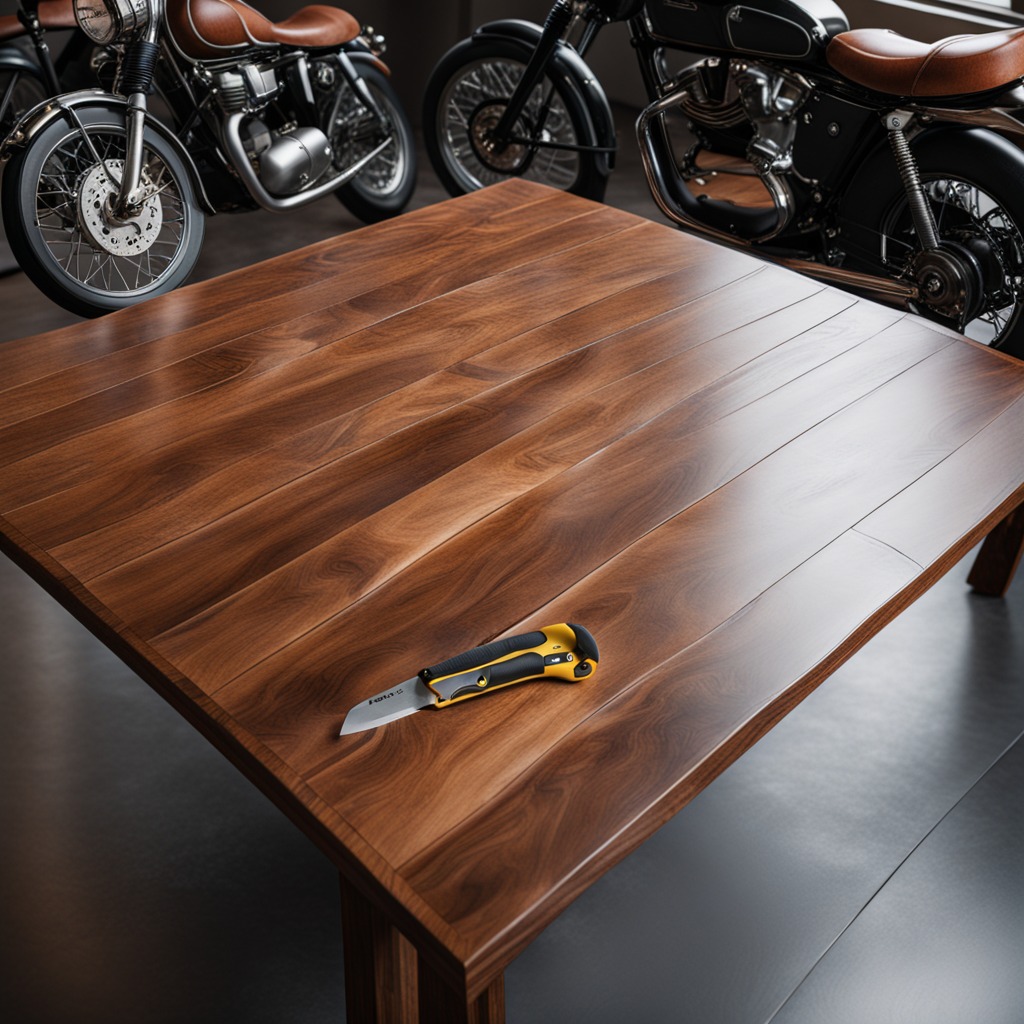
A utility knife lying on an oil-spilled wooden table in a vintage motorcycle garage